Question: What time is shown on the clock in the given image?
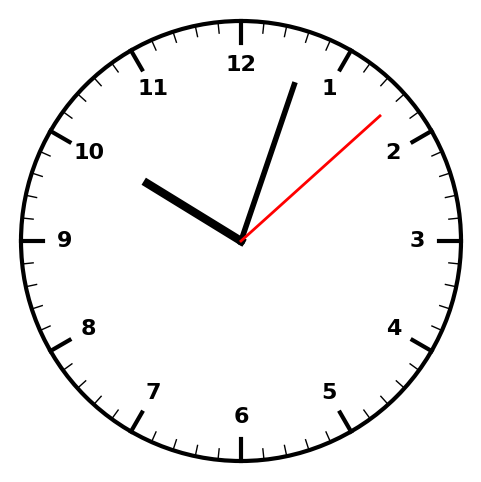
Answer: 10:03:08